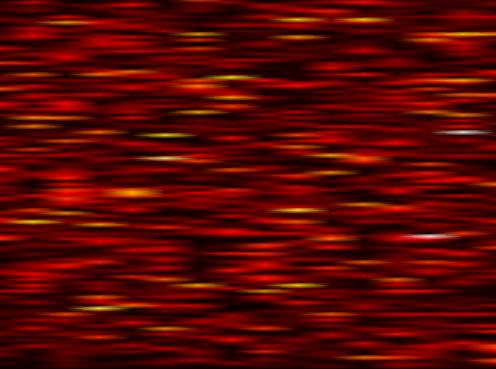
Label: FBMC